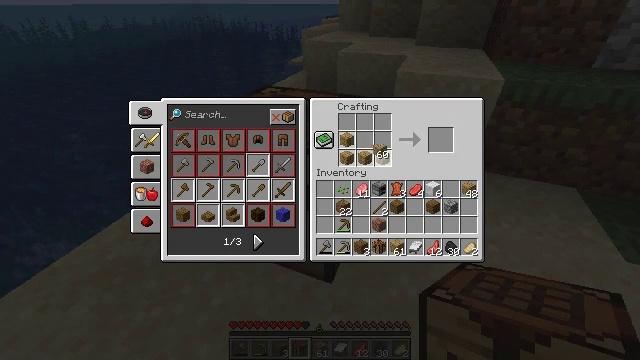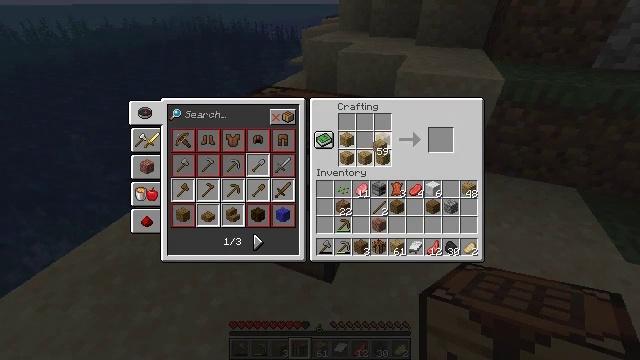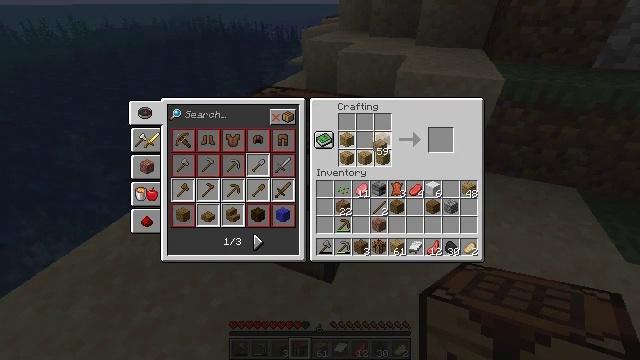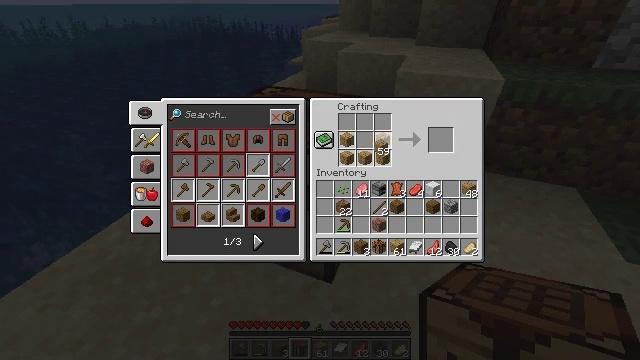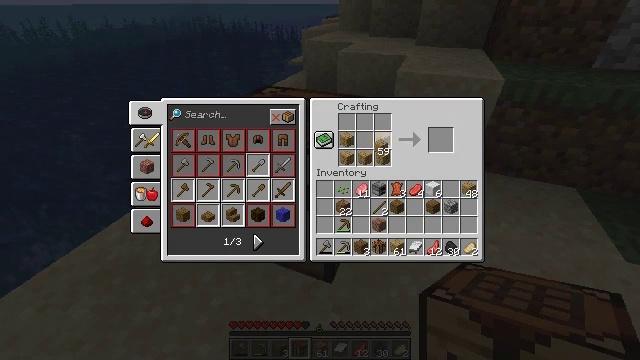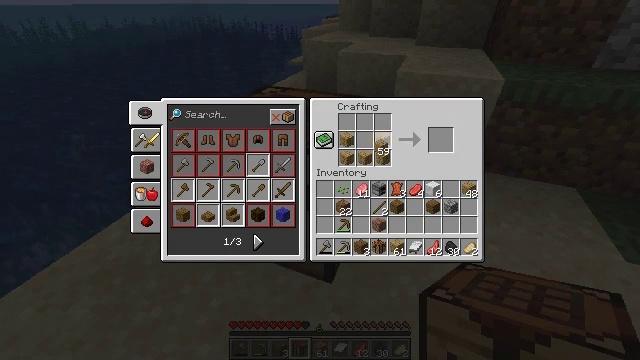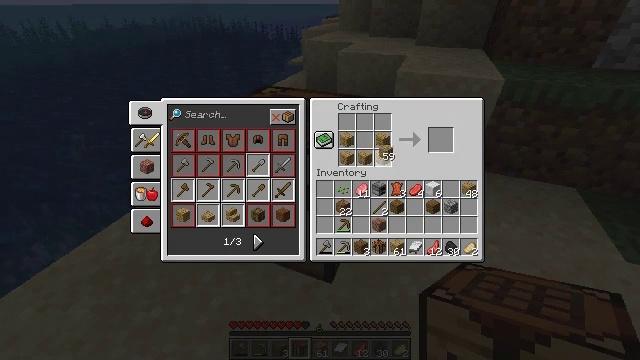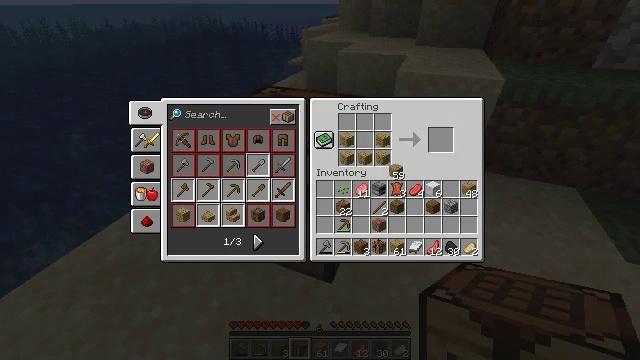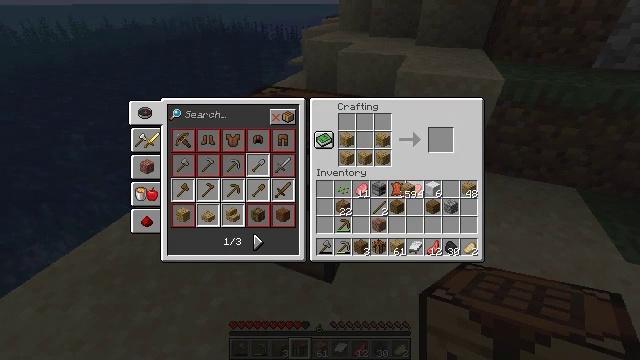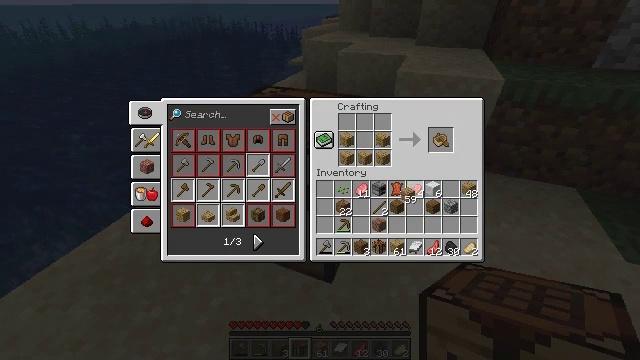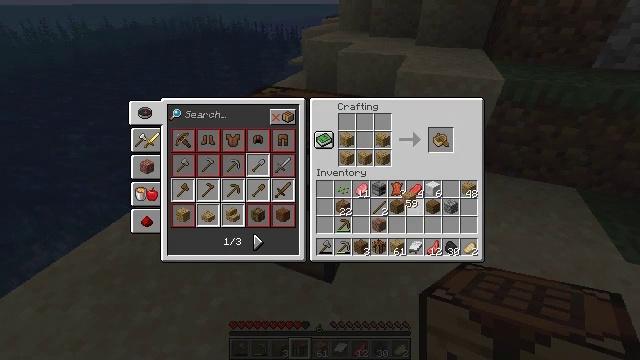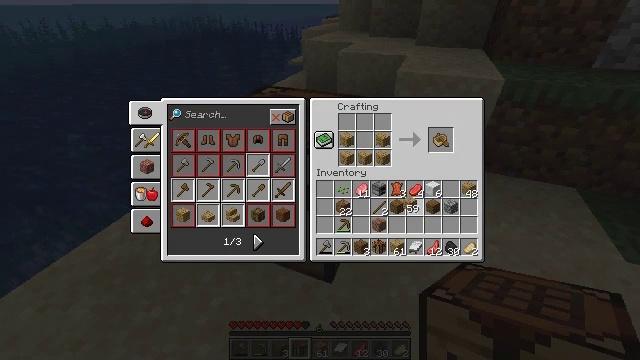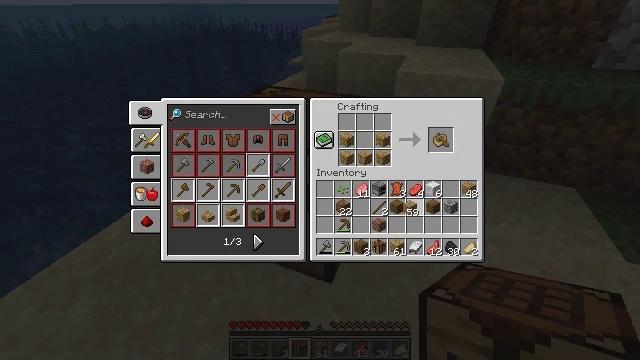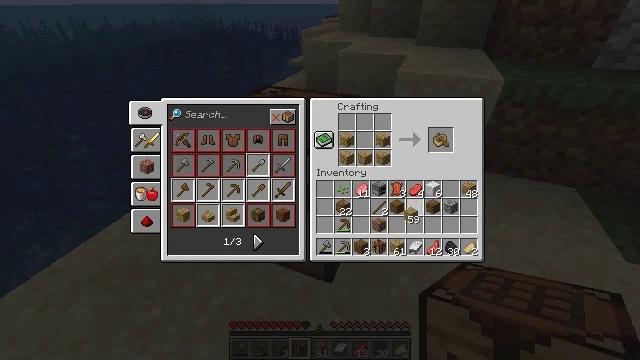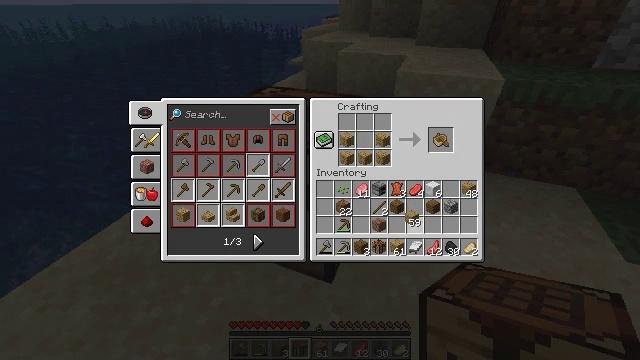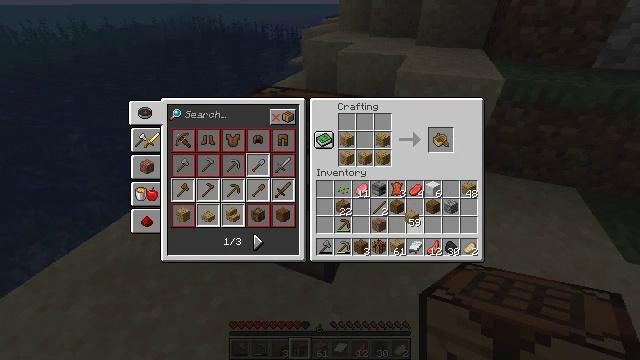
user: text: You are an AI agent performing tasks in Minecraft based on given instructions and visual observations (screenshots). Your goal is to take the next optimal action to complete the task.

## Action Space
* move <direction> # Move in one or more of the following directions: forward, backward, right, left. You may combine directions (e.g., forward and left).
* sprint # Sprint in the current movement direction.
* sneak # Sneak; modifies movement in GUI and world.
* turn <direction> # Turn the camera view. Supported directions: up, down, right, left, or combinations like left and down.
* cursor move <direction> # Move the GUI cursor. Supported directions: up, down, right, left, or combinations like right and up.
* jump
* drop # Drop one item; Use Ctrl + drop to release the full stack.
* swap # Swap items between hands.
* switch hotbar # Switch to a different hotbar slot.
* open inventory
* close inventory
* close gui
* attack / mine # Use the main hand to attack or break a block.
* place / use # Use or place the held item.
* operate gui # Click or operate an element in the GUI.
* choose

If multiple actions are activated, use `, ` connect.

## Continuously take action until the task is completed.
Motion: motion action
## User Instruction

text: Build a oak boat from oak planks.
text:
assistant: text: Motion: choose
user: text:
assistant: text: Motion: choose
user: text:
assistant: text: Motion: choose
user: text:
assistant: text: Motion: no_op
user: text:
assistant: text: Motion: no_op
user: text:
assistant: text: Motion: no_op
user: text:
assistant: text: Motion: cursor move right and down
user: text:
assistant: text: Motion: cursor move right and down
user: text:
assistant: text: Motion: no_op
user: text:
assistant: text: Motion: no_op
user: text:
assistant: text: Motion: no_op
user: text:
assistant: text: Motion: no_op
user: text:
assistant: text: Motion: cursor move down
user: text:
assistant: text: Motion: operate gui
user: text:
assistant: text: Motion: operate gui
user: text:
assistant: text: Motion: no_op
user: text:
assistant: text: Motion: no_op
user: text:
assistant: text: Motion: no_op
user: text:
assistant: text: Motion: cursor move up
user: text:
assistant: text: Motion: cursor move up
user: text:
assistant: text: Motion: no_op
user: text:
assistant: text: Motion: sneak
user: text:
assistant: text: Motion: sneak
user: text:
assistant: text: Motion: sneak
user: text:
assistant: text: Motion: sneak
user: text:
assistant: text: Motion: sneak, operate gui
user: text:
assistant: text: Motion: sneak, operate gui
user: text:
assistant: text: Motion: sneak, operate gui
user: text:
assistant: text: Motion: sneak, operate gui
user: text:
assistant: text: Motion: sneak